Question: I have 3 tables:

I need to select all student in a course and are not in course, but not repeat the student. E.g:
I need all students with a course c_id=1
Should show:
s_id: 1, 2, 3, 4, 5, 6, 7, 8,..,all
c_id: 1,null,1,null,null,..,all
If I need all student with a course c_id=2
Should show:
s_id: 1, 2, 3, 4, 5, 6, 7, 8,..,all
c_id: 2,2,null,null,null,..,all
Or any idea how to show all students in course and not in course?
I thing try:
'''
SELECT st.*, co.'c_id' FROM 'student' st
LEFT JOIN 't_stud_cour' co ON st.'s_id' = co.'s_id'
'''
But, show all stundent(ok) and repeat student(x)
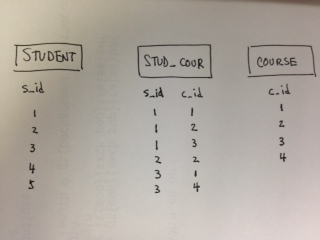
Answer: you just need a left join, and the "course number" (c_id) condition in the ON clause of the left join
'''
select s.s_id, sc.c_id
from student s
left join stu_cour sc on sc.s_id = s.s_id and sc.c_id = 1
'''
You'll only need a distinct if a student can be two times on the same course (I doubt this can happen : it would mean, for example, that you would have two times (1, 1) in stud_cour table).
see <URL>, with sample for c_id = 1 and c_id = 2